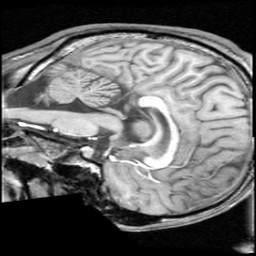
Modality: T1w
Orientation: sagittal
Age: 15
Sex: male
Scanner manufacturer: ge
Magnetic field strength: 1.5 T
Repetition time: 0.03333 s
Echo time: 0.008 s